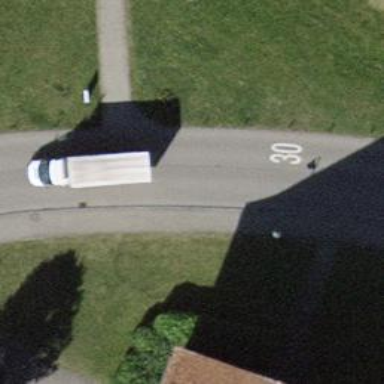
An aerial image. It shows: Asphalt sidewalk along the footway.